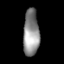
Tissue: lung
Cell type: Epithelial cells
Senescence score: 0.1993
Nuclear area (px): 718
Mean DAPI intensity: 143.861